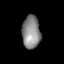
Tissue: lung
Cell type: Myeloid cells
Senescence score: 0.1869
Nuclear area (px): 591
Mean DAPI intensity: 134.954